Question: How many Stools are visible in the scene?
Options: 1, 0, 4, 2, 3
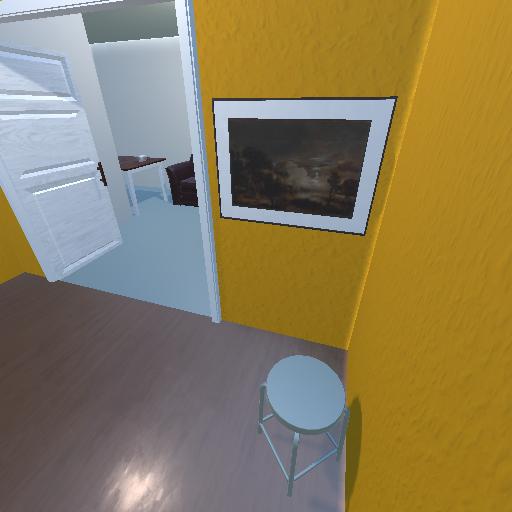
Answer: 1